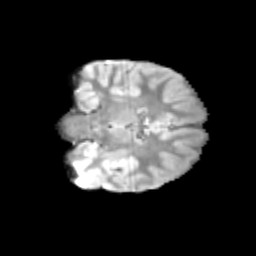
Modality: T2w
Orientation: coronal
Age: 9
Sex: male
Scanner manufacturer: siemens
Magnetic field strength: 3 T
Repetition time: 3.8 s
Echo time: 0.07 s